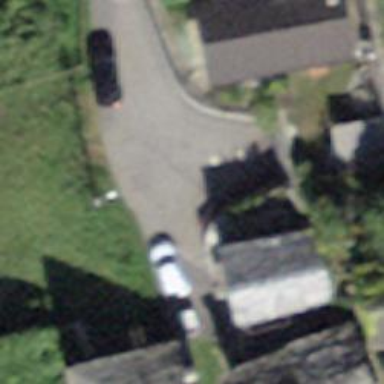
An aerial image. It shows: Turning circle on the road.